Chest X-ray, PA view. Patient: 51 years old, sex F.
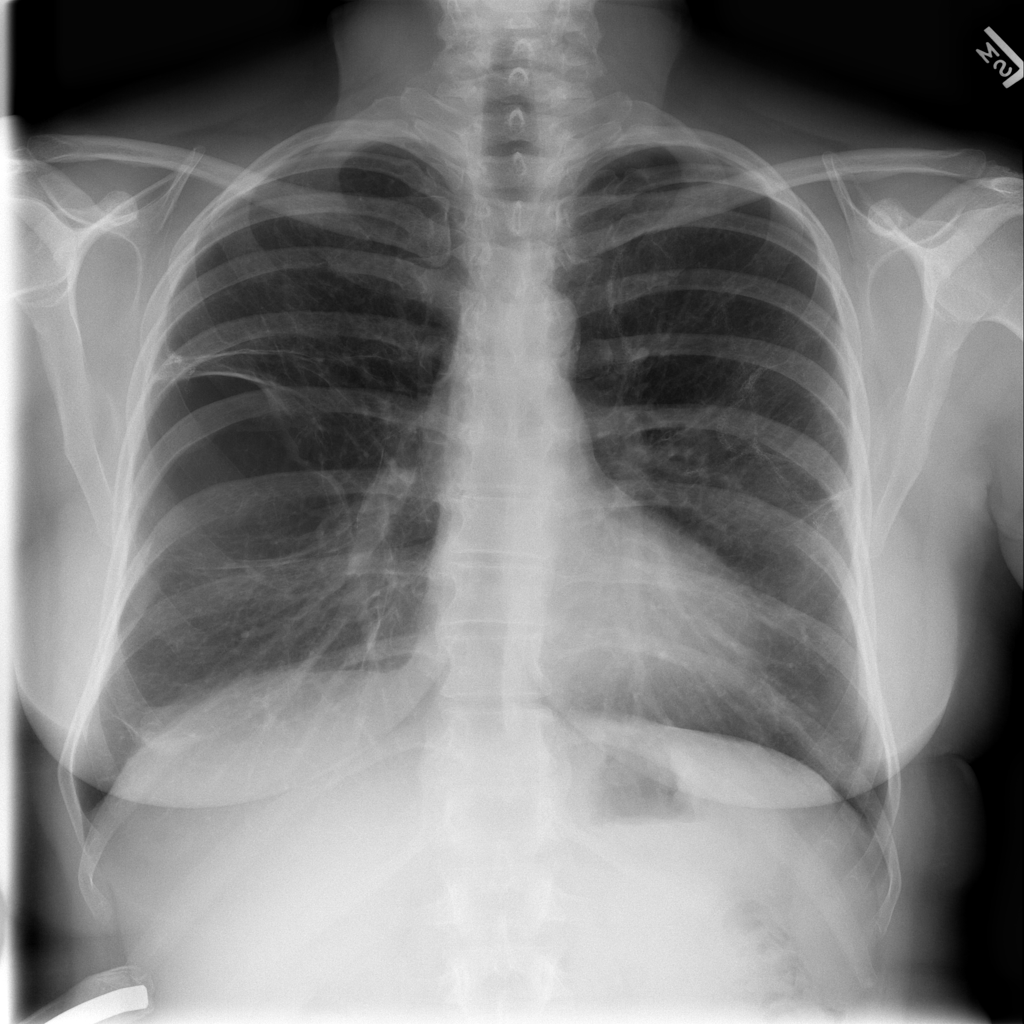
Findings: No Finding